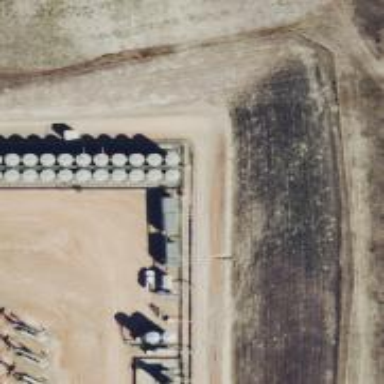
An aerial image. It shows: Storage tank that is man-made.